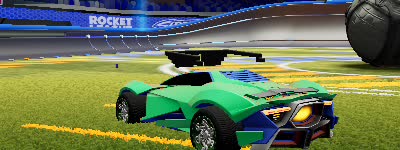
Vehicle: werewolf